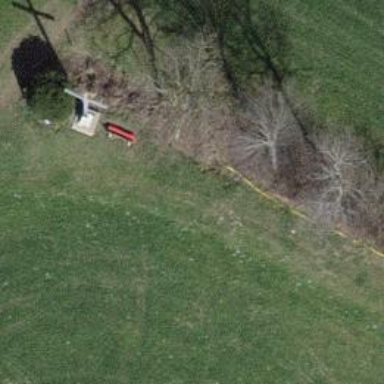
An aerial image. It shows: Bench for seating.